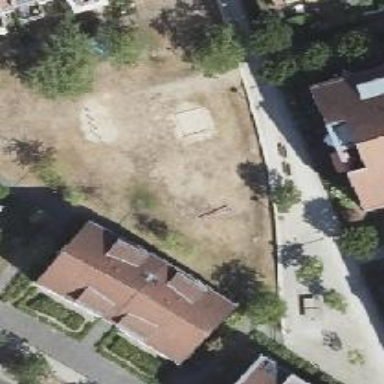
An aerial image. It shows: Playground area for leisure land.